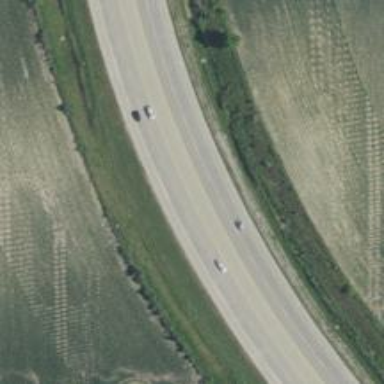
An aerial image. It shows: Primary highway that is also expressway.